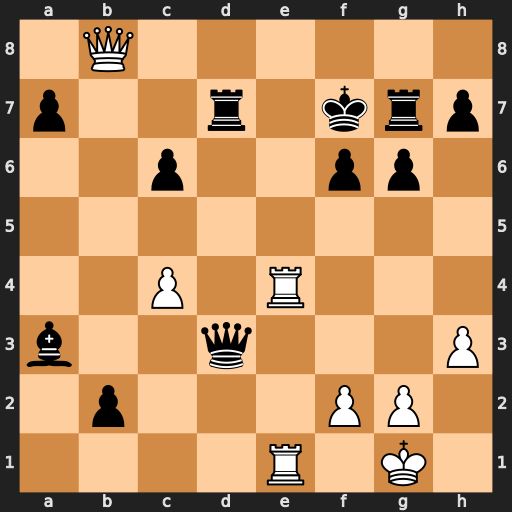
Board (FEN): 1Q6/p2r1krp/2p2pp1/8/2P1R3/b2q3P/1p3PP1/4R1K1
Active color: w
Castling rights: -
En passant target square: -
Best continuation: Qe8#